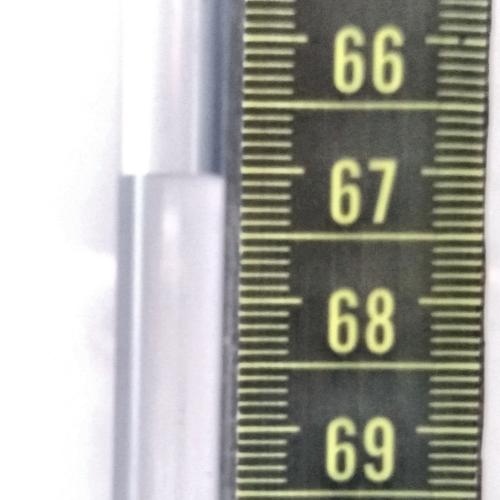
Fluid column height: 67.1 cm